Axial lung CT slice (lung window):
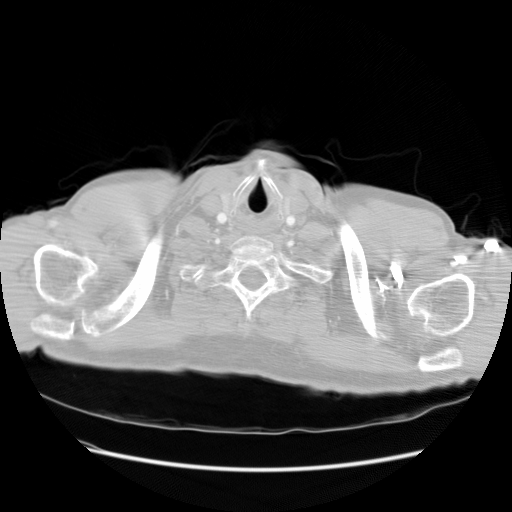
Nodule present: no